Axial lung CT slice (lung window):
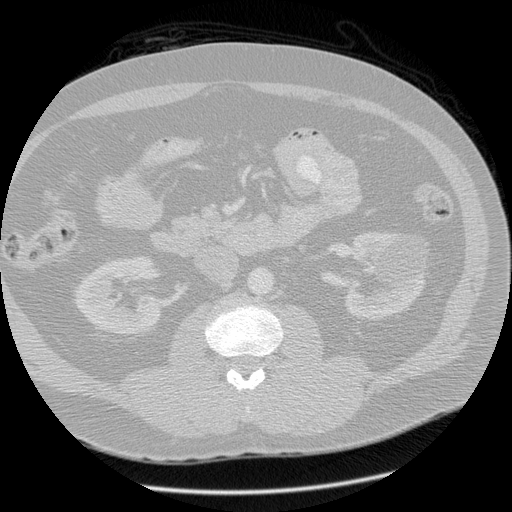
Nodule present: no